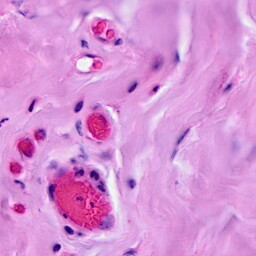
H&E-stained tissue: Breast